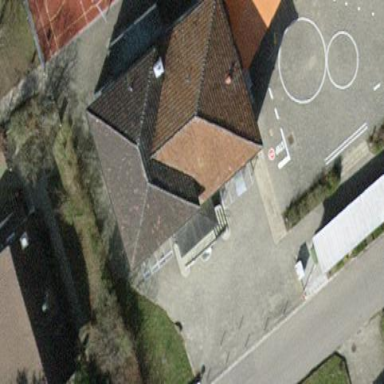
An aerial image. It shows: School building.